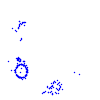
Particle: proton